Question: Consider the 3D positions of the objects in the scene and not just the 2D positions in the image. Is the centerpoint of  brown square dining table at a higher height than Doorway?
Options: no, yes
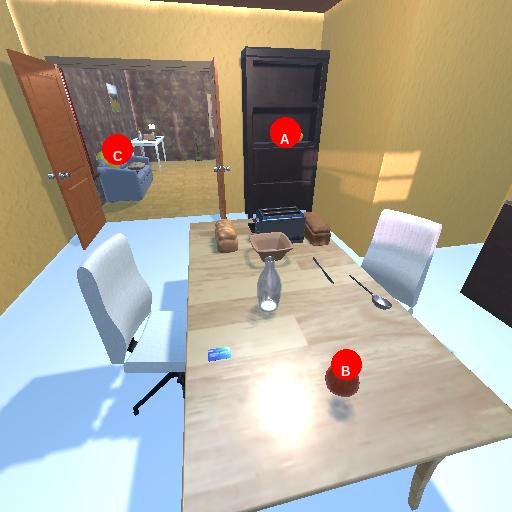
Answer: no